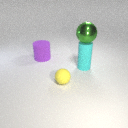
small cyan rubber cylinder below large green metal sphere